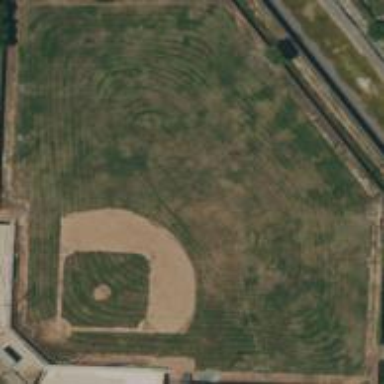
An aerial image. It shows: Baseball pitch for leisure and sports activities.